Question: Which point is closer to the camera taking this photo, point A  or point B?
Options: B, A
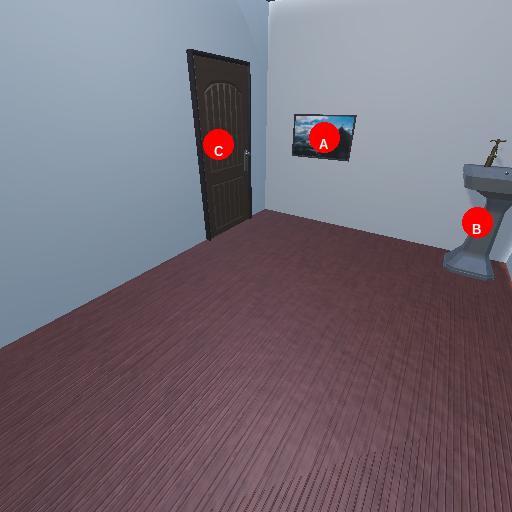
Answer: B